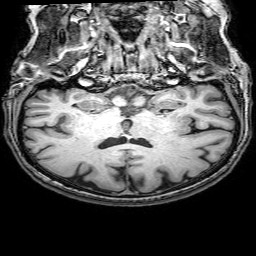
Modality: T1w
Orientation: sagittal
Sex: female
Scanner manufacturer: philips
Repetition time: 0.008191 s
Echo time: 0.00375 s